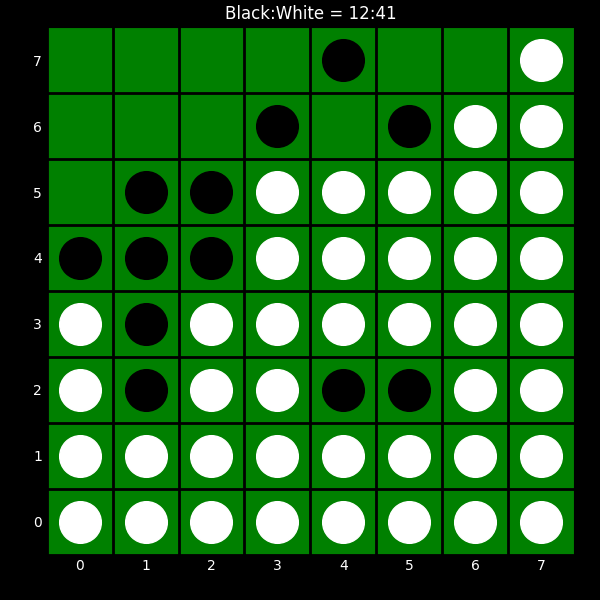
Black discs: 12
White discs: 41